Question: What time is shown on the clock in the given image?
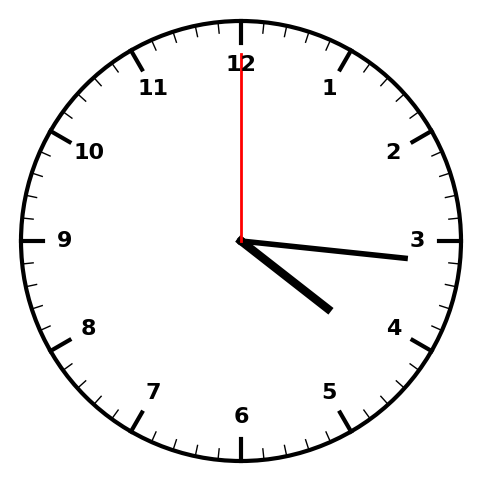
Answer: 04:16:00